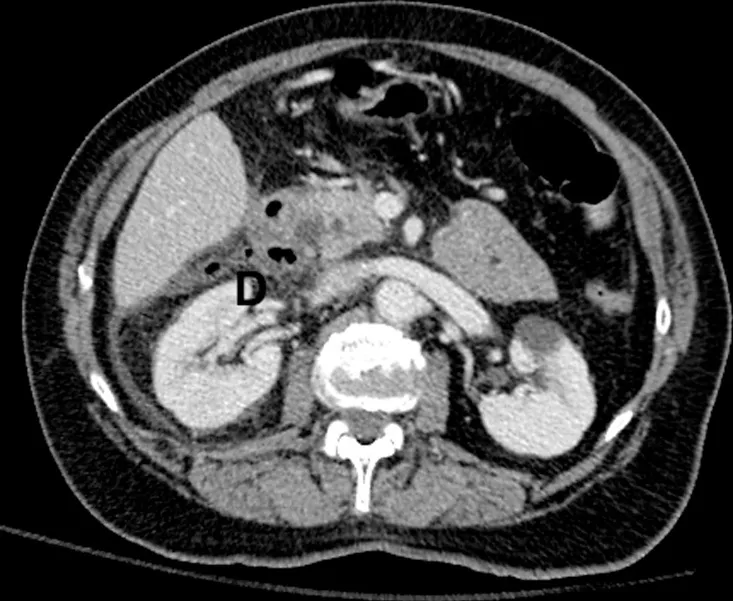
CT scan of perforated duodenal diverticulum marked with letter D.
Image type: radiology (ct)